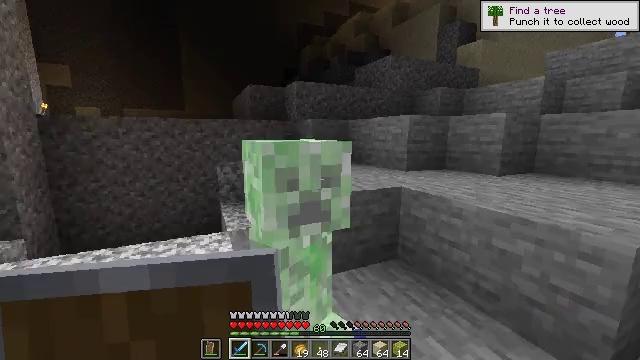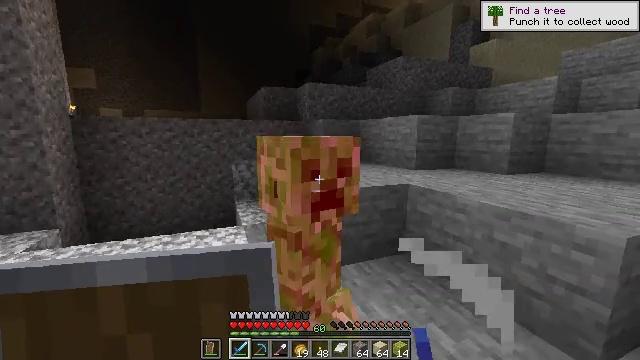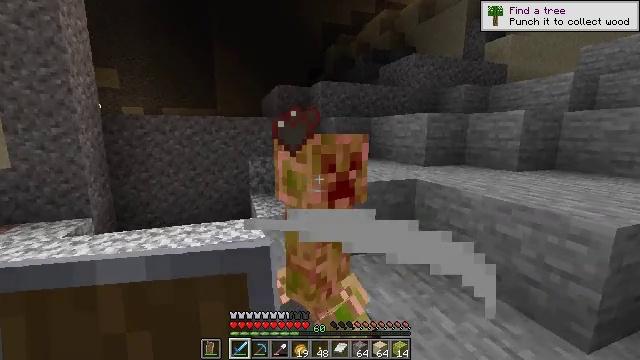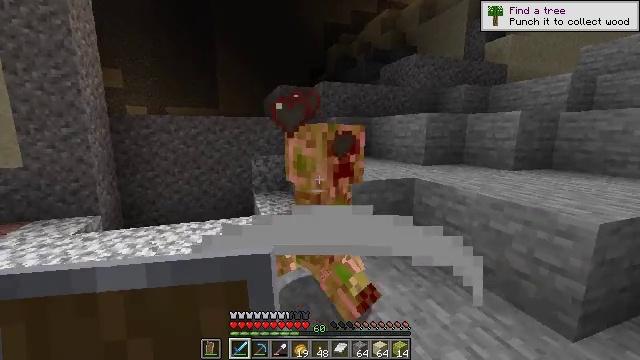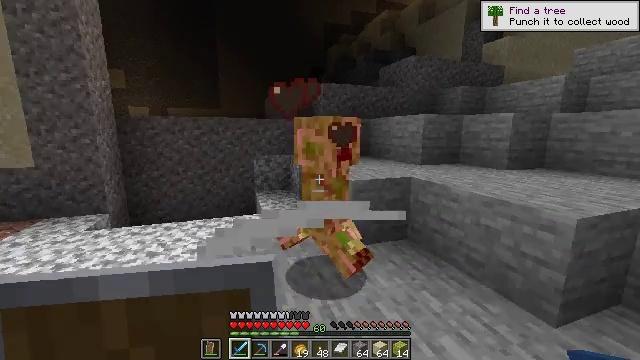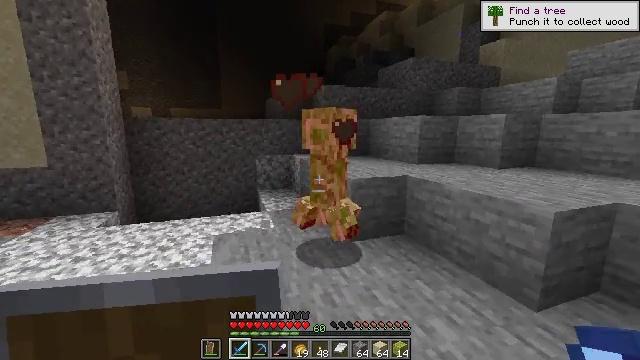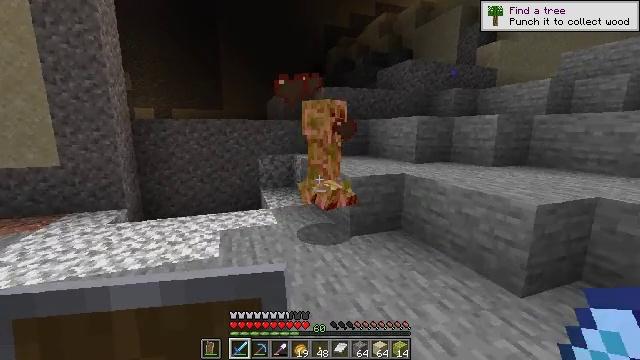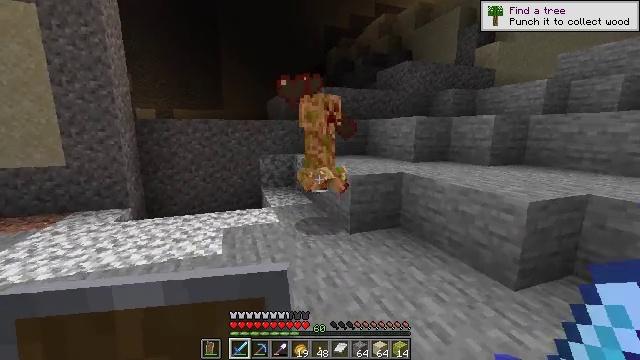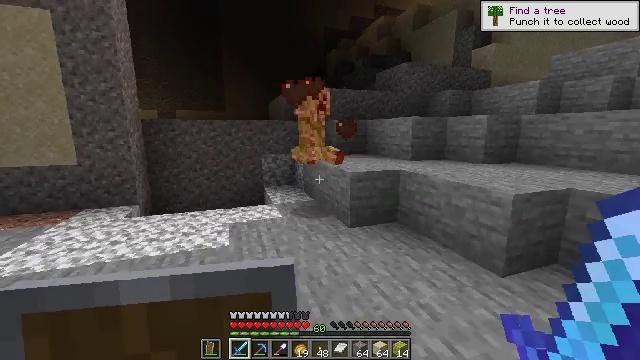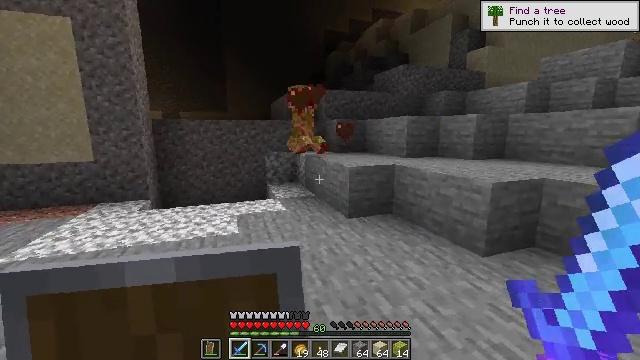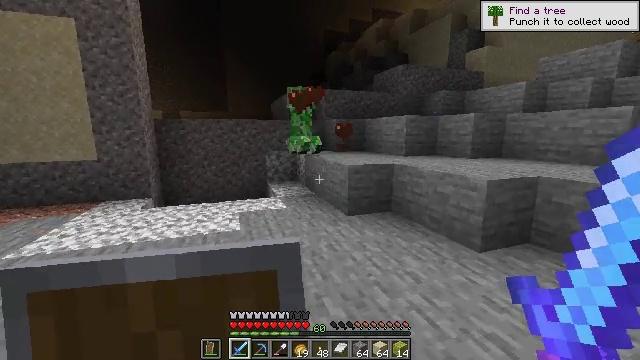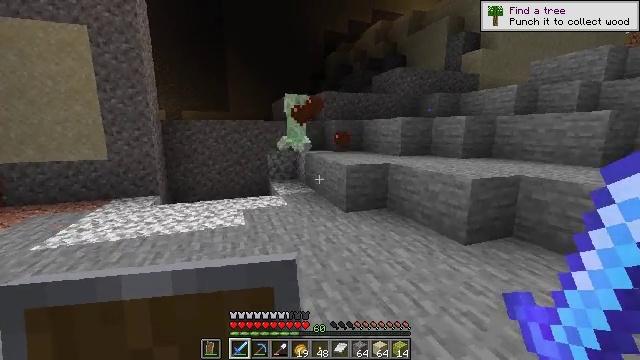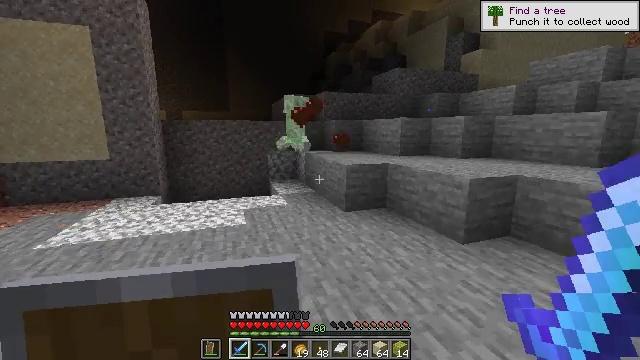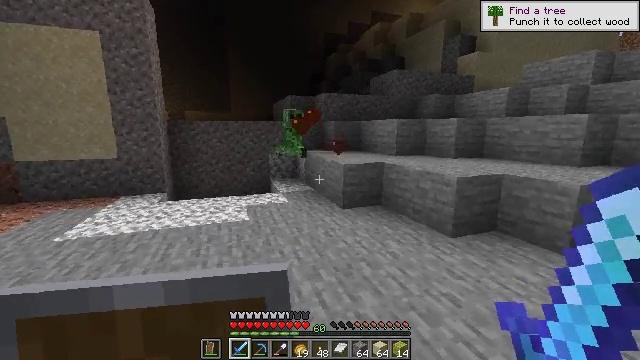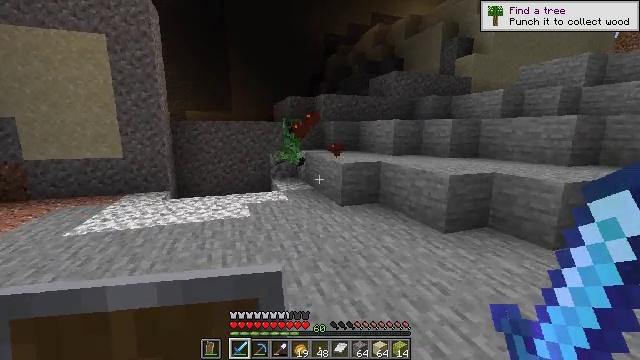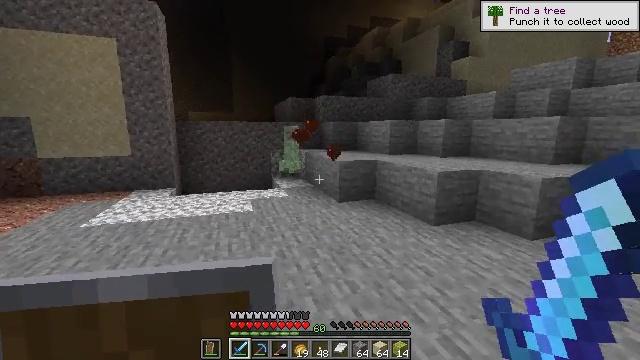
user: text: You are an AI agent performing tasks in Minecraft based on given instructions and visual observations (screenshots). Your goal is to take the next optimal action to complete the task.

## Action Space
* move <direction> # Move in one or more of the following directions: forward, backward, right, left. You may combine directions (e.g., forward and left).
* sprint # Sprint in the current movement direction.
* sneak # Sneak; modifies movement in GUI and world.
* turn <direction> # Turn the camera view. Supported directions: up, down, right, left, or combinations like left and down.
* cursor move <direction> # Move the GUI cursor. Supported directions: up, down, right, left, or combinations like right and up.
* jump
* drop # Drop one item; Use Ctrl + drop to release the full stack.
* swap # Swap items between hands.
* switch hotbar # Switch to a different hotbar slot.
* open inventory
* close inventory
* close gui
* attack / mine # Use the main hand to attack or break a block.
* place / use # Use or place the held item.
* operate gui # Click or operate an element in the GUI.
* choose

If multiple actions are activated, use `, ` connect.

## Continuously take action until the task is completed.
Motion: motion action
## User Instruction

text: Hunt the creeper.
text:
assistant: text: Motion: move back, turn left
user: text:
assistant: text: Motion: move back, turn left
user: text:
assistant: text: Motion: move back
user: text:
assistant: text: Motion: move back
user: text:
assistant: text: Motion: move back
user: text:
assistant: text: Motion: move back
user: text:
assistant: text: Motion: move back
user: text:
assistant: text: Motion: move back
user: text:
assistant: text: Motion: move back
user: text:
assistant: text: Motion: move back
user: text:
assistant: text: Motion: move back
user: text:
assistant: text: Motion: move back
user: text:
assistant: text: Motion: move back
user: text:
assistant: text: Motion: move back
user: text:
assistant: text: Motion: move back
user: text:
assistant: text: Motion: move back
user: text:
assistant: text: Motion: move back
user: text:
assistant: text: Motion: move back
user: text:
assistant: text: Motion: move back
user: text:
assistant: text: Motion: move back
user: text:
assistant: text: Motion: no_op
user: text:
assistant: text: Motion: no_op
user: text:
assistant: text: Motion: no_op
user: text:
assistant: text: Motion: no_op
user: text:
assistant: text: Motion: no_op
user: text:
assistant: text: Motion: move forward
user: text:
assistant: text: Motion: move forward
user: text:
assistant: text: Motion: move forward
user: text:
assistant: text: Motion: move forward
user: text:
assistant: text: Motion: move forward